Question: I'm developing a board game with kineticjs, where a pice is animated simultaneously in 2 ways:
1 - animate with a tween the x and y coordinates, from place a to b. i do this without a problem, getting input from user.
2 - in a sprite, we should see the piece being lift up (frames 0 > 4), and staying up during the previous animation, and in the end of it, it animates from 4 to 8, and goes back goes to the initial idle state

So far I have this:
'''
var animations = {
idle: [{x: 0, y: 0, width: 100, height: 100}],
up: [{x: 0, y: 0, width: 100, height: 100},
{x: 100, y: 0, width: 100, height: 100},
{x: 200, y: 0, width: 100, height: 100},
{x: 300, y: 0, width: 100, height: 100}],
down: [{x: 400, y: 0, width: 100, height: 100},
{x: 500, y: 0, width: 100, height: 100},
{x: 600, y: 0, width: 100, height: 100},
{x: 700, y: 0, width: 100, height: 100}]
};
/* coordinates_js is an array of the possible x and y coordinates for the player. like this, the player is created in the first coordinate, the starting point
*/
var player = new Kinetic.Sprite({
x: coordinates_js[0].x,
y: coordinates_js[0].y,
image: imageObj,
animation: 'idle',
animations: animations,
frameRate: 7,
index: 0,
scale: 0.4,
id: "player"
});
imageObj.onload = function() {
var targetx = null;
var targety = null;
var targetIndex = null;
var playerIndex = 0;
document.getElementById('enviar').addEventListener('click', function() {
targetIndex = document.getElementById("targetIndex").value;
var destino = coordinates_js[targetIndex];
var tween = new Kinetic.Tween({
node: player,
x: destino.x,
y: destino.y,
rotation: 0,
duration: 5
}).play();
console.log("x: " + destino.x + "y: " + destino.y)
playerIndex = targetIndex;
tween.play();
player.setAnimation("up");
player.afterFrame(3, function(){
console.log("idle")
player.setAnimation("idle");
})
}, false);
playLayer.add(player);
stage.add(playLayer);
player.start();
}
'''
the proble here is that the sprite animation plays from 1 to 4 and goes to idle; i neet it to stay up until the end of the tween. i could have:
'''
player.setAnimation("up");
player.afterFrame(3, function(){
console.log("idle")
player.setAnimation("idle");
})
'''
this lifts up the piece, but wont let it drop. So, how can i do like in flash gotoAndPlay("up") to start, and in the end of the tween gotoAndStop("idle").
many thanks to you all
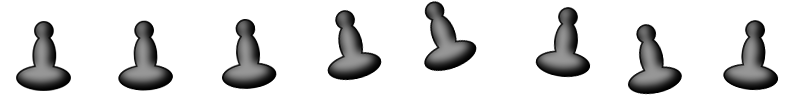
Answer: Have you seen the 'onFinish' event for tweens?
<URL>
You could do something like this:
'''
var tween = new Kinetic.Tween({
node: player,
x: destino.x,
y: destino.y,
rotation: 0,
duration: 5,
onFinish: function() {
player.setAnimation("idle"); //When tween finishes, go back to "idle" animation
}
}).play(); //Play the Tween
player.setAnimation("up"); //Start the "up" animation for the sprite
'''